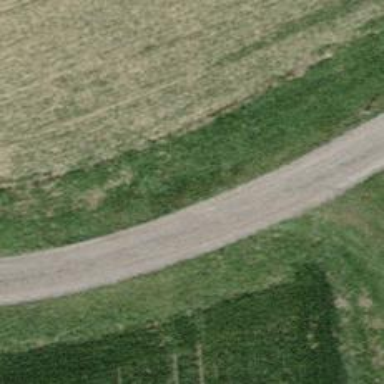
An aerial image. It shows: Gravel track with track type of grade3.